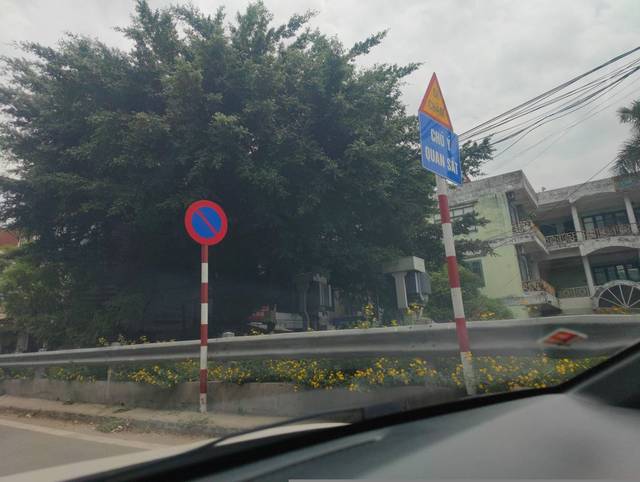
Region: Vietnam
Coordinates: 21.011, 105.841